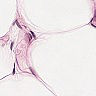
Metastatic tissue present: no